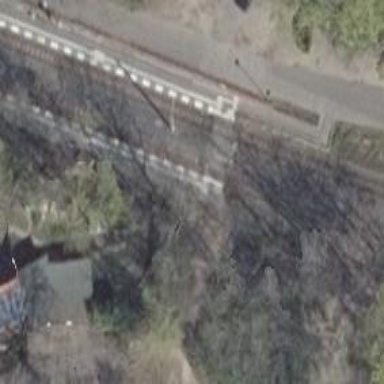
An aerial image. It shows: Railway level crossing.